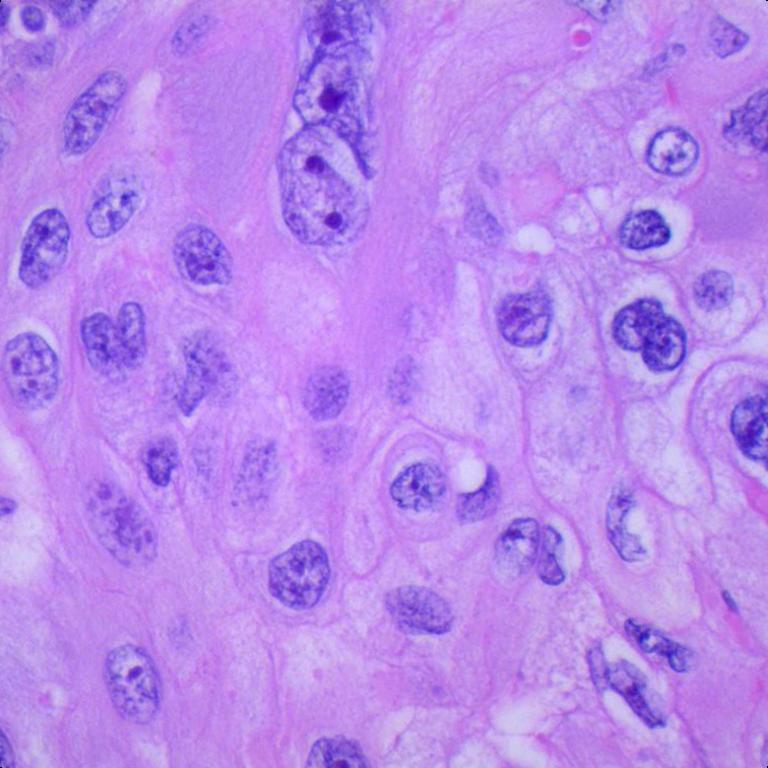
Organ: lung
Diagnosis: squamous carcinomas